Interaction volume radius: 5 \u00c5
Interaction volume height: 20 \u00c5
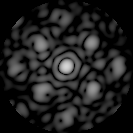
Disorder parameter: 0.4545